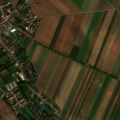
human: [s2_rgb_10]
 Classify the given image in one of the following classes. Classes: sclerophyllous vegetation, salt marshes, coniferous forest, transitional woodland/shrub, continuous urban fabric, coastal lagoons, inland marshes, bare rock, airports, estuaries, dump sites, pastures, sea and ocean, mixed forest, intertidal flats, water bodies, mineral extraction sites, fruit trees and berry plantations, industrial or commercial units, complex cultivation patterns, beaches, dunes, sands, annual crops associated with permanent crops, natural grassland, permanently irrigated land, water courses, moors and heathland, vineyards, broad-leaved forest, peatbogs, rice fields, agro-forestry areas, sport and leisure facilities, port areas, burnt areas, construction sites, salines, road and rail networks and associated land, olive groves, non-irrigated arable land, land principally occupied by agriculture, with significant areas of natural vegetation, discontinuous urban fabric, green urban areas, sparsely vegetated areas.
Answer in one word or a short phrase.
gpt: discontinuous urban fabric, non-irrigated arable land